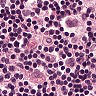
Metastatic tissue present: no